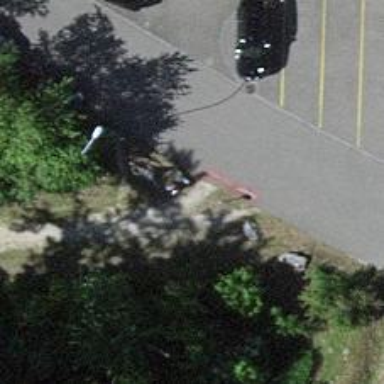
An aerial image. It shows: Bollard barrier.